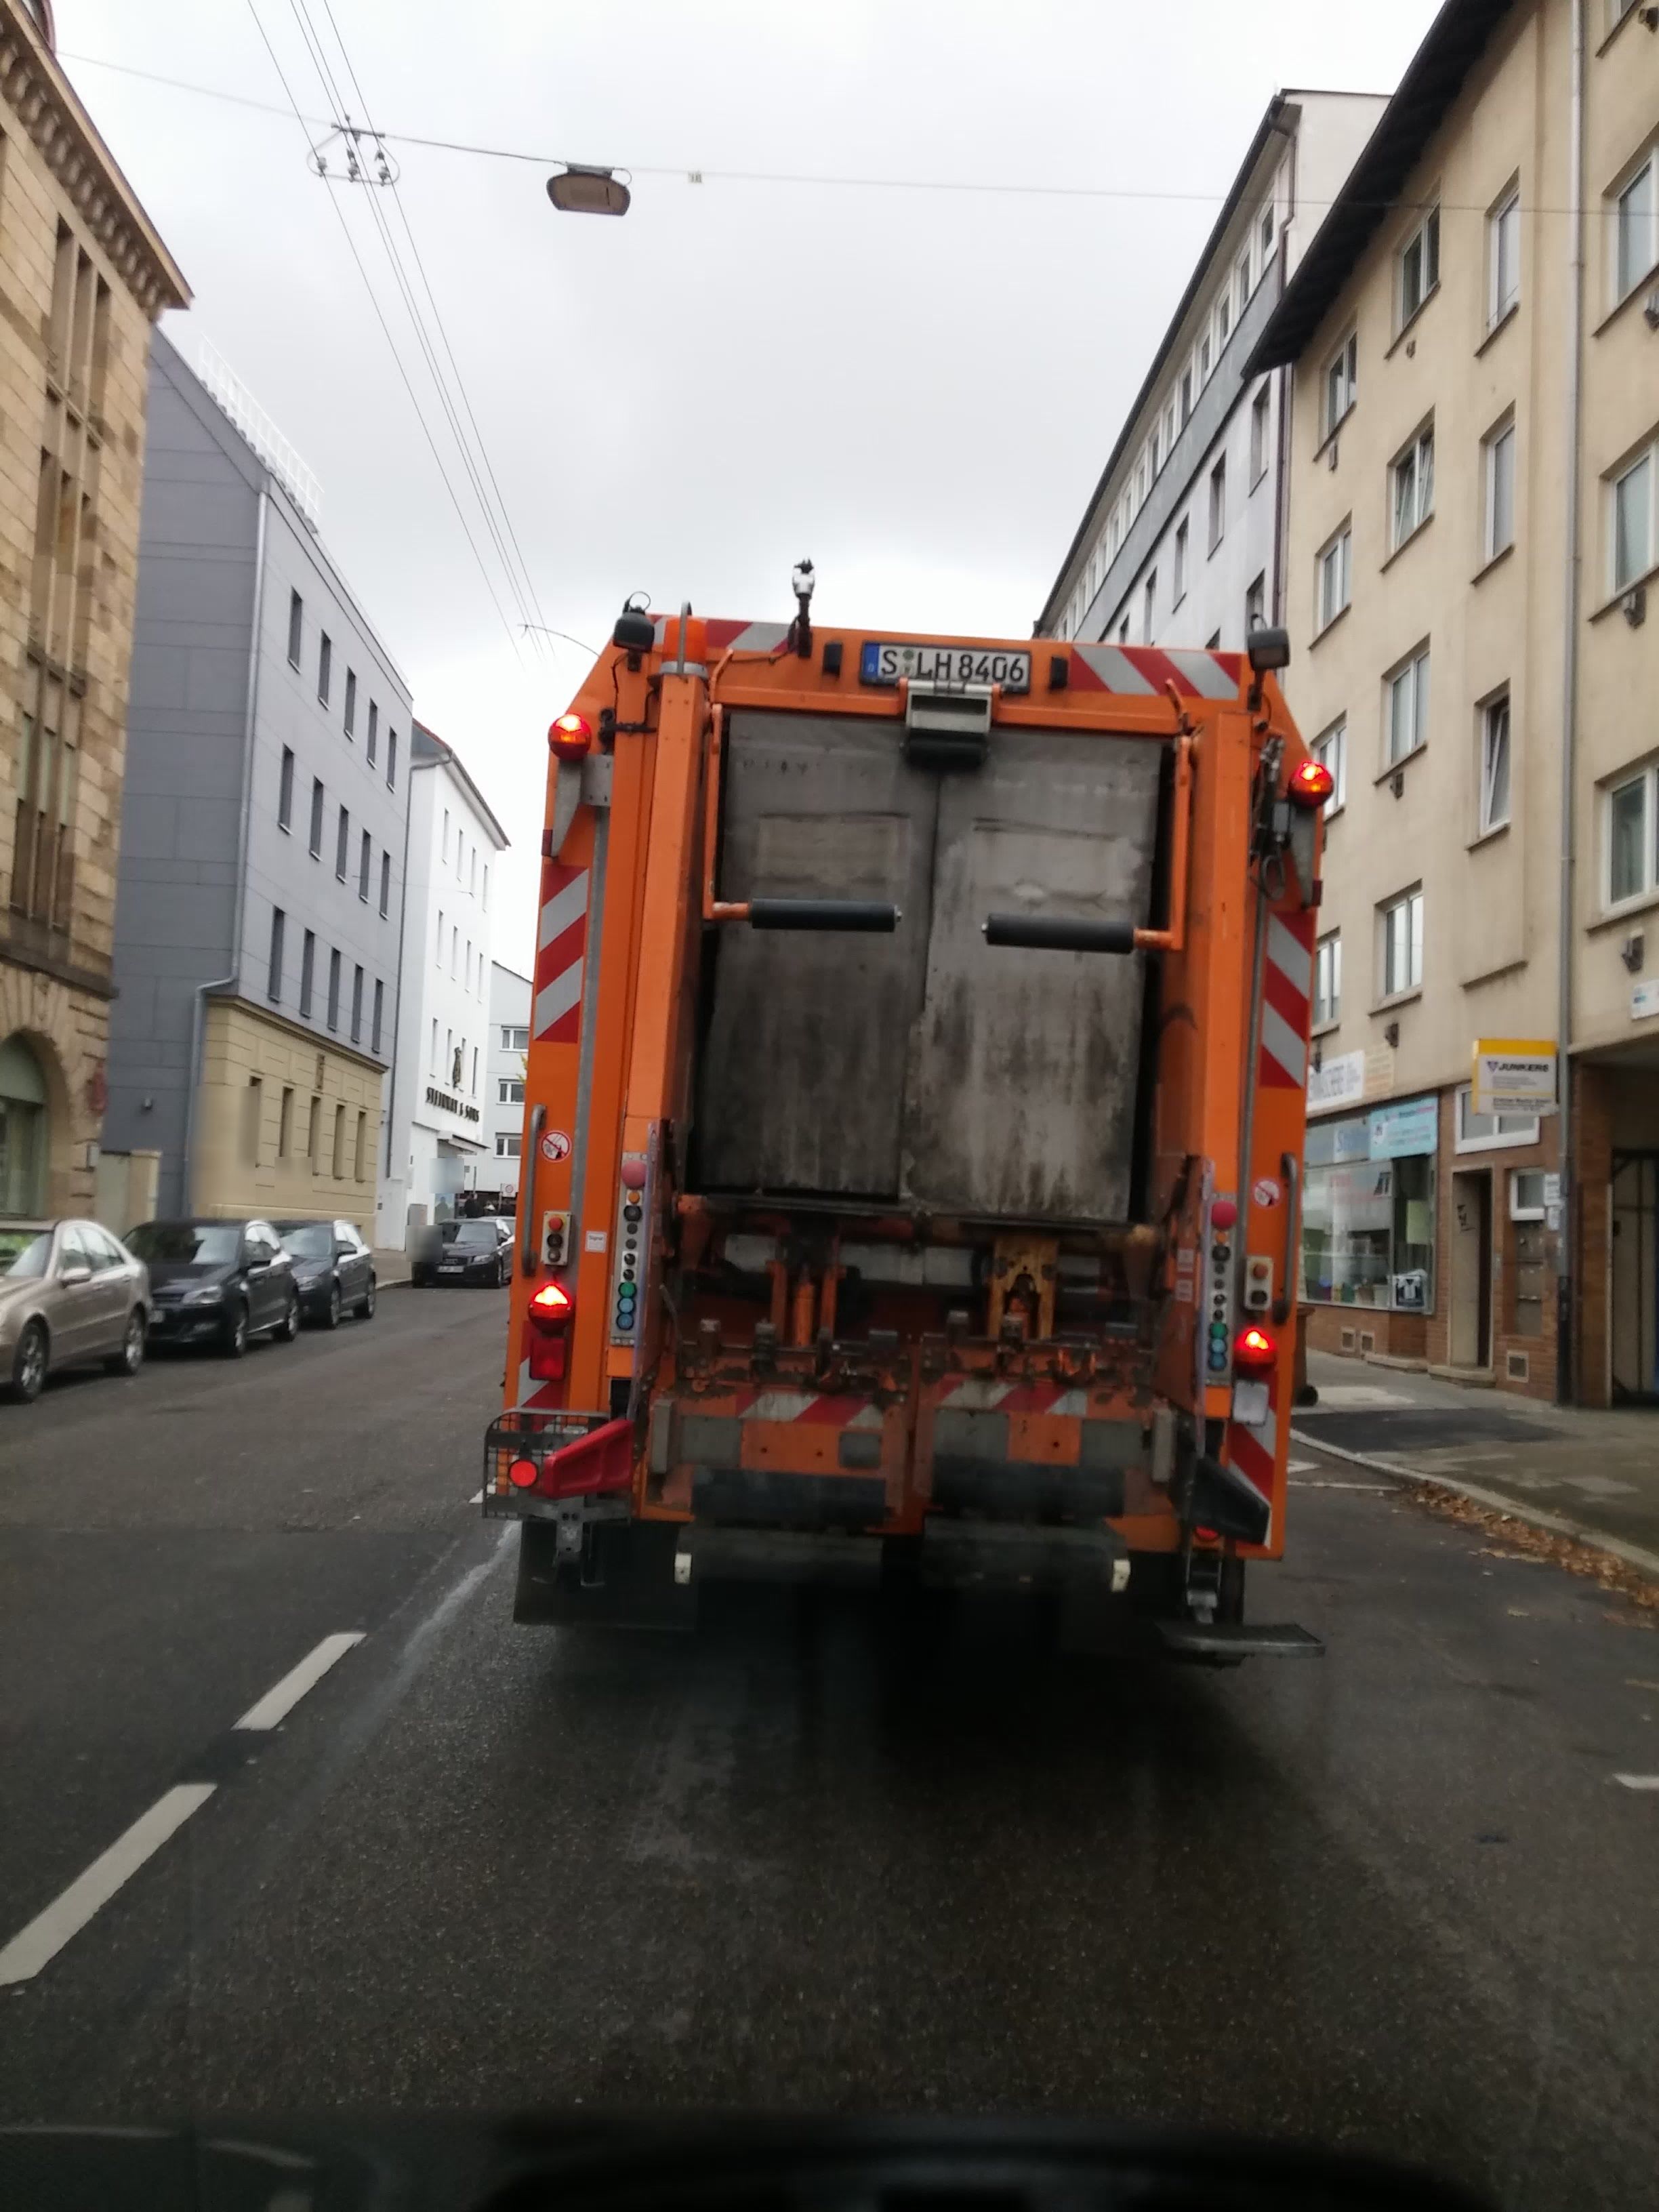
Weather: snowy
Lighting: day
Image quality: good
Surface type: driving surface
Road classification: tertiary
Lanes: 2
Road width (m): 11.8
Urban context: urban centre
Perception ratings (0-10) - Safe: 0.53, Lively: 4.39, Beautiful: 3.24, Boring: 5.47, Depressing: 6.86, Wealthy: 4.01